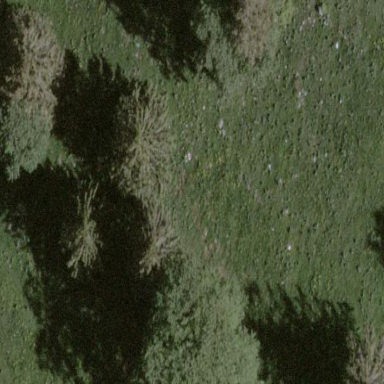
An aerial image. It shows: Forest area.